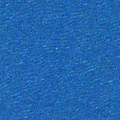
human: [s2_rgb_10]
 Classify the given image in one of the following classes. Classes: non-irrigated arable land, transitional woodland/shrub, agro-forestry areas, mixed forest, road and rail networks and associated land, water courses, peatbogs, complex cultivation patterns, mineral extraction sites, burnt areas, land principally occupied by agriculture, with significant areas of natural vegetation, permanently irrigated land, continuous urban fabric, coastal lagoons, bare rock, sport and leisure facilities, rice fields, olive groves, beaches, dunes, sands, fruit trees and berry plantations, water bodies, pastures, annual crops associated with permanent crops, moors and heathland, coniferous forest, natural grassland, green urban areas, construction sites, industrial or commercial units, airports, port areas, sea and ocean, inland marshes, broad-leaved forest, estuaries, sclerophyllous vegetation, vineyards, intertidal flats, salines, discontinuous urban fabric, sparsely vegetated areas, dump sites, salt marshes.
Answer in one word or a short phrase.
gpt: sea and ocean